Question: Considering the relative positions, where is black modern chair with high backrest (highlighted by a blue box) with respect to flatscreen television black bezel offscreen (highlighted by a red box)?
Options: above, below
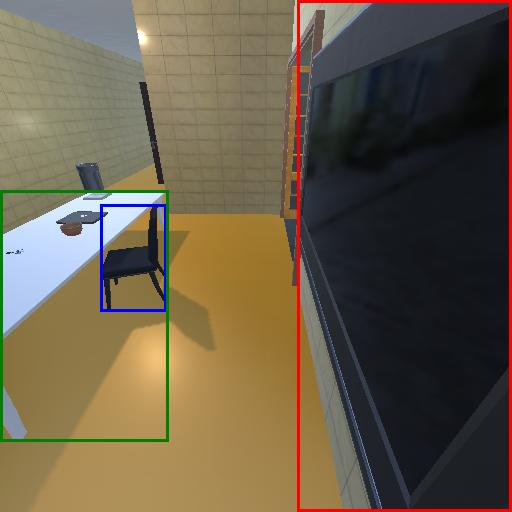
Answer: above